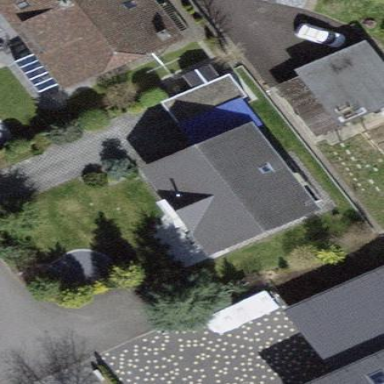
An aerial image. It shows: Simple and straightforward house.